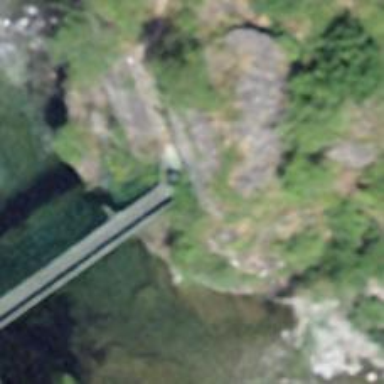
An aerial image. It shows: Concrete bridge over path.